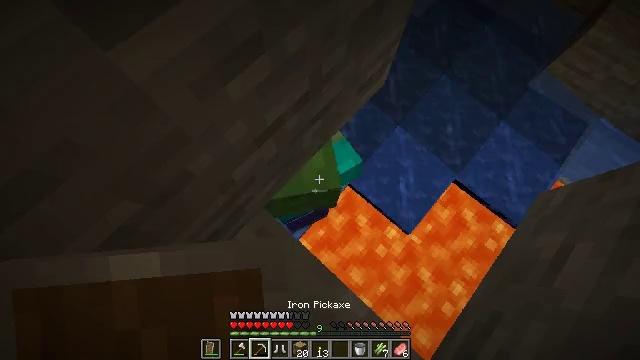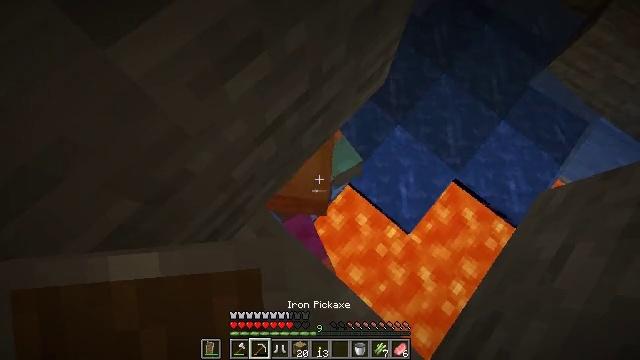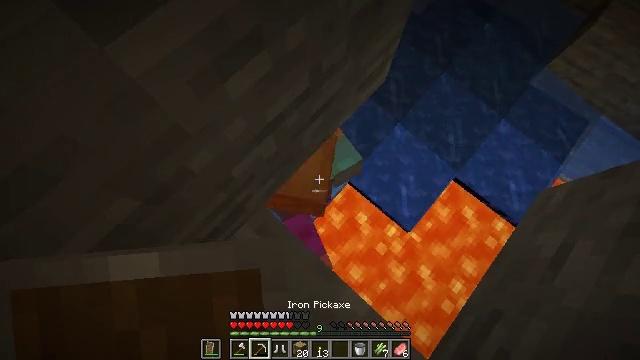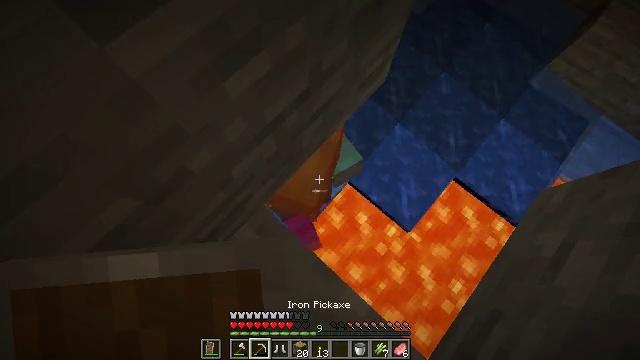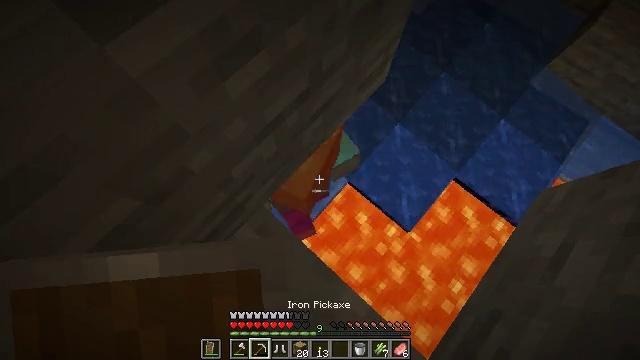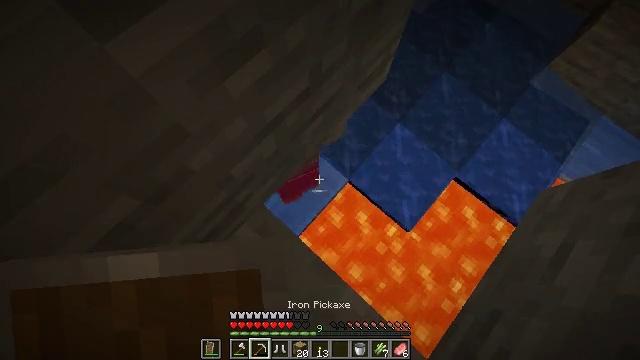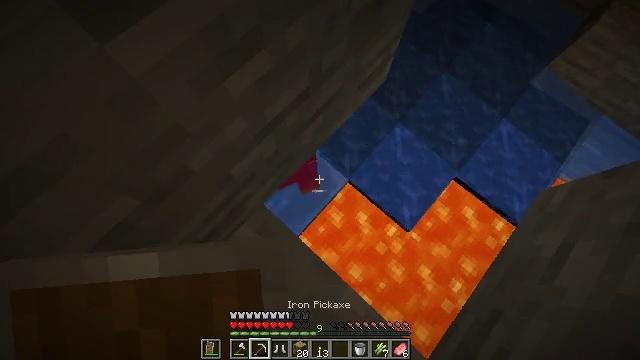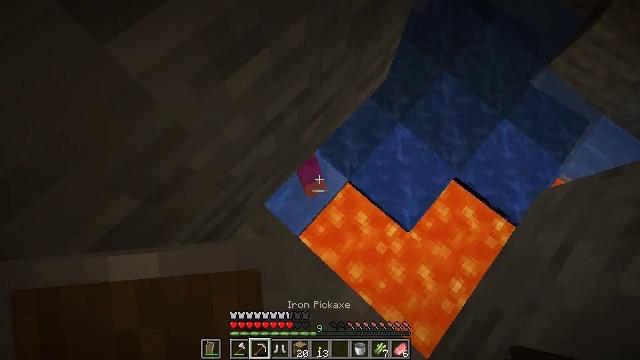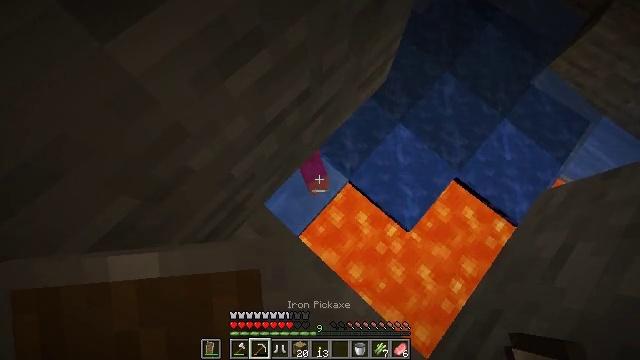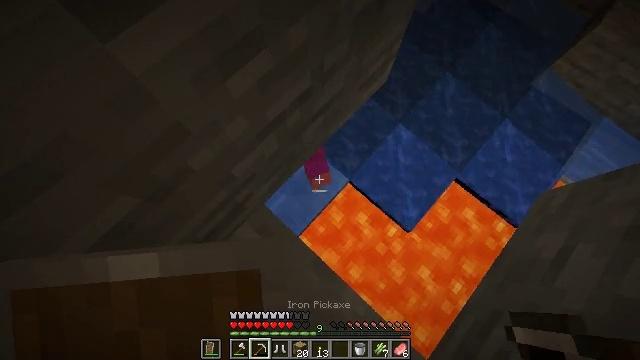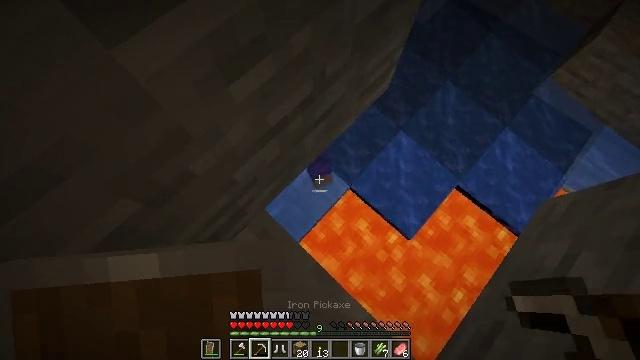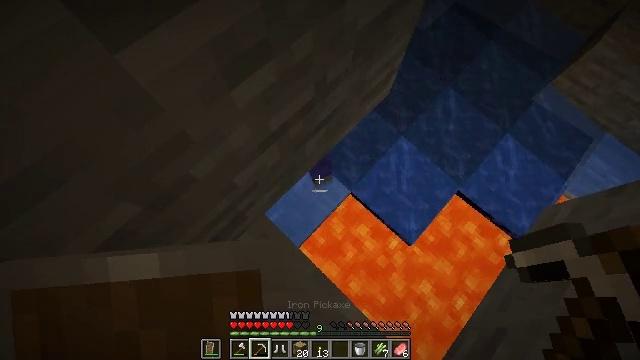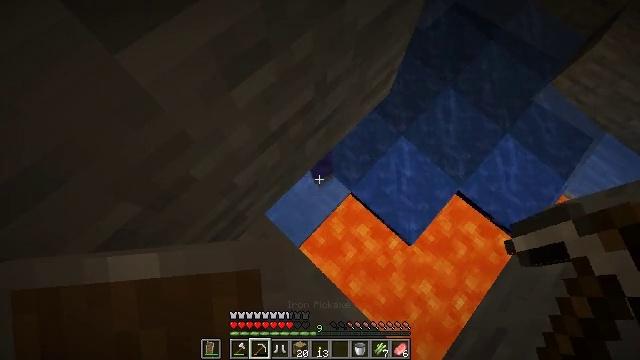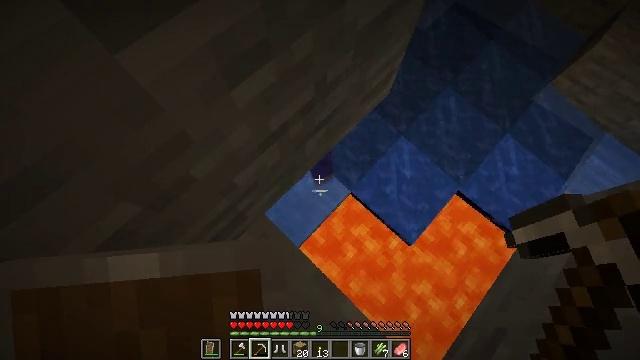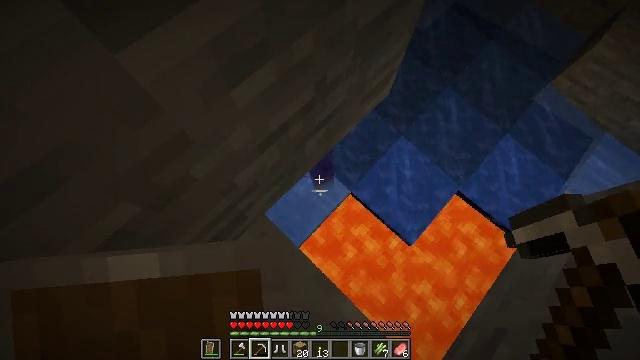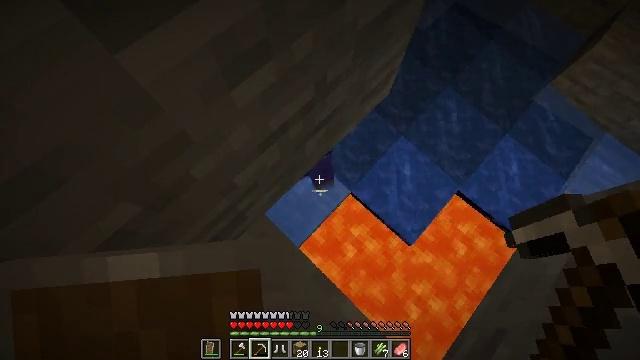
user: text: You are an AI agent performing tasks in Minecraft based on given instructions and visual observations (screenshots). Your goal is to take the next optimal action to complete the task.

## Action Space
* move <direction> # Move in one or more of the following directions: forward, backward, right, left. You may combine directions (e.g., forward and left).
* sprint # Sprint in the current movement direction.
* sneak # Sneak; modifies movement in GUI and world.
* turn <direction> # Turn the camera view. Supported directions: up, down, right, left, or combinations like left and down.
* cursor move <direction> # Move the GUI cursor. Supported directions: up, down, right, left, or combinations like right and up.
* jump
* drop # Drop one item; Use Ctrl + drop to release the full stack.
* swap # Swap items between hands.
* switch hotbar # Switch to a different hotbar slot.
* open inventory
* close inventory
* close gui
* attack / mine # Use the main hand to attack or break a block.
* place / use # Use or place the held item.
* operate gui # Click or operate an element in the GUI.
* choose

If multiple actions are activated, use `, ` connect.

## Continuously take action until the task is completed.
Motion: motion action
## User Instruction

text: Kill a zombie.
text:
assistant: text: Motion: sneak
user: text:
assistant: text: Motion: sneak
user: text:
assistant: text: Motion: sneak
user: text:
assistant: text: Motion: sneak
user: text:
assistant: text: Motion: sneak
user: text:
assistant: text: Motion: sneak
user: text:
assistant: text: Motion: sneak
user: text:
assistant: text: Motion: sneak
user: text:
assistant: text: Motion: sneak
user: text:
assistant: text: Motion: sneak, turn up
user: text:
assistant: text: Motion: sneak, turn up
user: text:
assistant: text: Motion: sneak
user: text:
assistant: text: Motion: sneak
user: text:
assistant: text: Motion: sneak
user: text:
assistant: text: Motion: sneak
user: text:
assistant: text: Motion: sneak
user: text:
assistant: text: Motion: sneak
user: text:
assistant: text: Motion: sneak
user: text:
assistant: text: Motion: move right, sneak
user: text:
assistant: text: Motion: move right, sneak, attack / mine
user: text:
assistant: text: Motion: move right, sneak, turn down, attack / mine
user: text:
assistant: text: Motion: move right, sneak, turn left and down, attack / mine
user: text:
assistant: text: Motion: move right, sneak, attack / mine
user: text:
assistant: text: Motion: move right, sneak
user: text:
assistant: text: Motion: sneak